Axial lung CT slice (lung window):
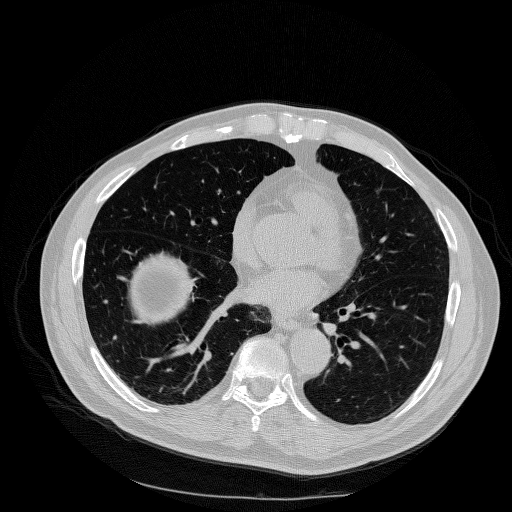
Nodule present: no